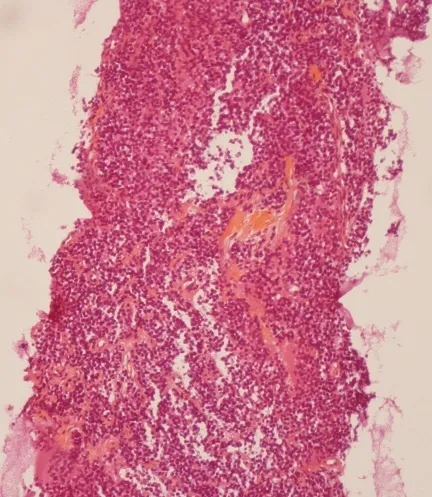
Histological examination (HES, X 100): small round tumor cells with scanty cytoplasm. The nuclei are large and hyperchromatic.
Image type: pathology (h&e)